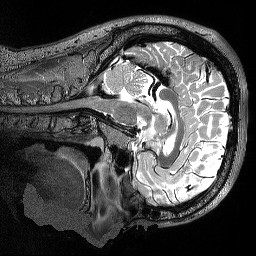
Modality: T2w
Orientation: sagittal
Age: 29
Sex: male
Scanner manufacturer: siemens
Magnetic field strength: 3 T
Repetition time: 3.2 s
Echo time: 0.564 s